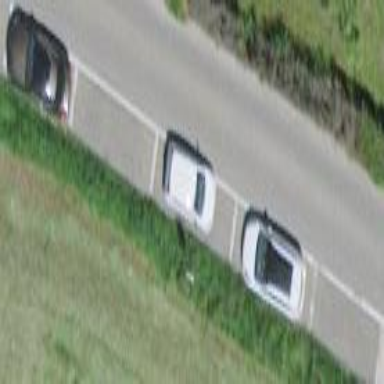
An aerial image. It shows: Parallel street-side parking with asphalt surface.